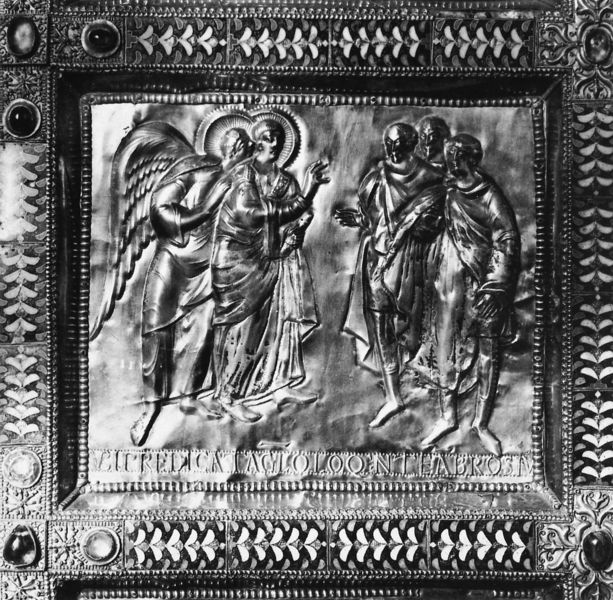
Titel: Goldaltar von Mailand, sog. Pala d’oro
Künstler: Volvinus
Standort: Mailand, S. Ambrogio (EU - I)
Schlagwörter: blätter, flügel, hand, menschen, männer, schwarz, weiss, muster, ornament, falten, rahmen, stein, kirche, figur, edelsteine, engel, relief, schrift, schriftzug, figuren, dekoration, detail, inschrift, glanz, ornamente, metall, bronze, foto, fotografie, schwarz-weiss, heiligenschein, jesus, segen, segnen, segnung, edelstein, heilige, zierde, gefasst, heilig, fotographie, hirten, quadrat, metal, umahng, verkündigung, lateinisch, segnend, gemmen, glorien, beschalg, tör